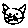
Label: cat